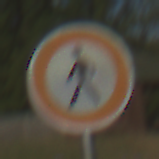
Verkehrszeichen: VerbotFussgaenger
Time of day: MorningAfternoon
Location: Outdoor (Nature)
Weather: Clear
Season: NotSpecified
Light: Natural